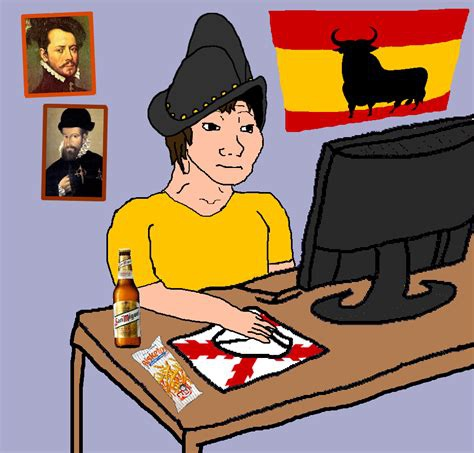
Label: 5_Wojak_with_Background